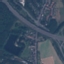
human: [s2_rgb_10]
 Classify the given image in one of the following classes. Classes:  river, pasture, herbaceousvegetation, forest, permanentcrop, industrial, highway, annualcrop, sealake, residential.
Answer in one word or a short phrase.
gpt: Highway